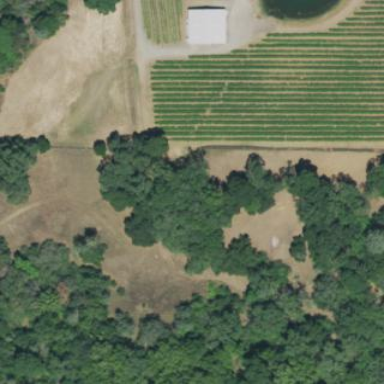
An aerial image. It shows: Vineyard growing wine grapes.